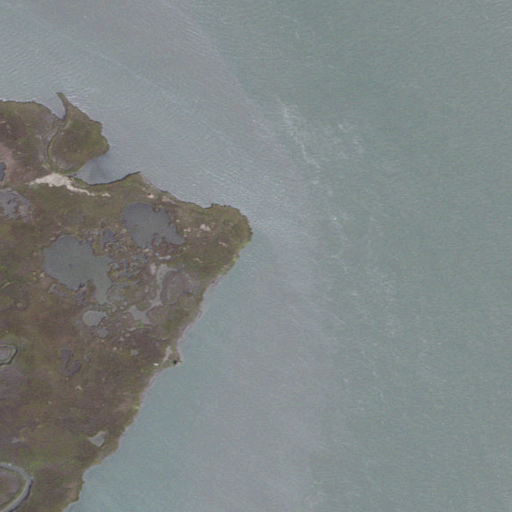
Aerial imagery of cape in Virginia named Shoaling Point containing open water and herbaceous wetlands